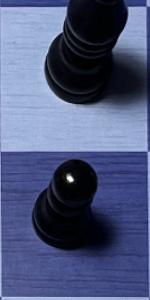
Label: Pawn_Black